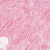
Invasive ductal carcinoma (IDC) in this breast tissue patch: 0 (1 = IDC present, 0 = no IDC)